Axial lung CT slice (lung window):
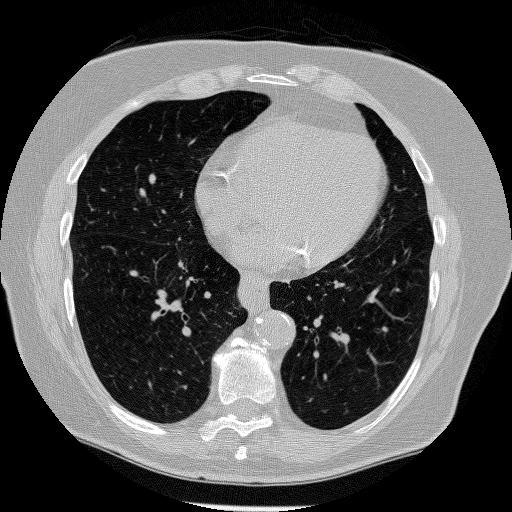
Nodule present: no